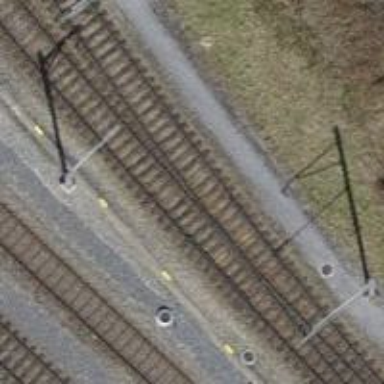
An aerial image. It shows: Single-track electrified railway with contact line. It is spur line for service.